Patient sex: F
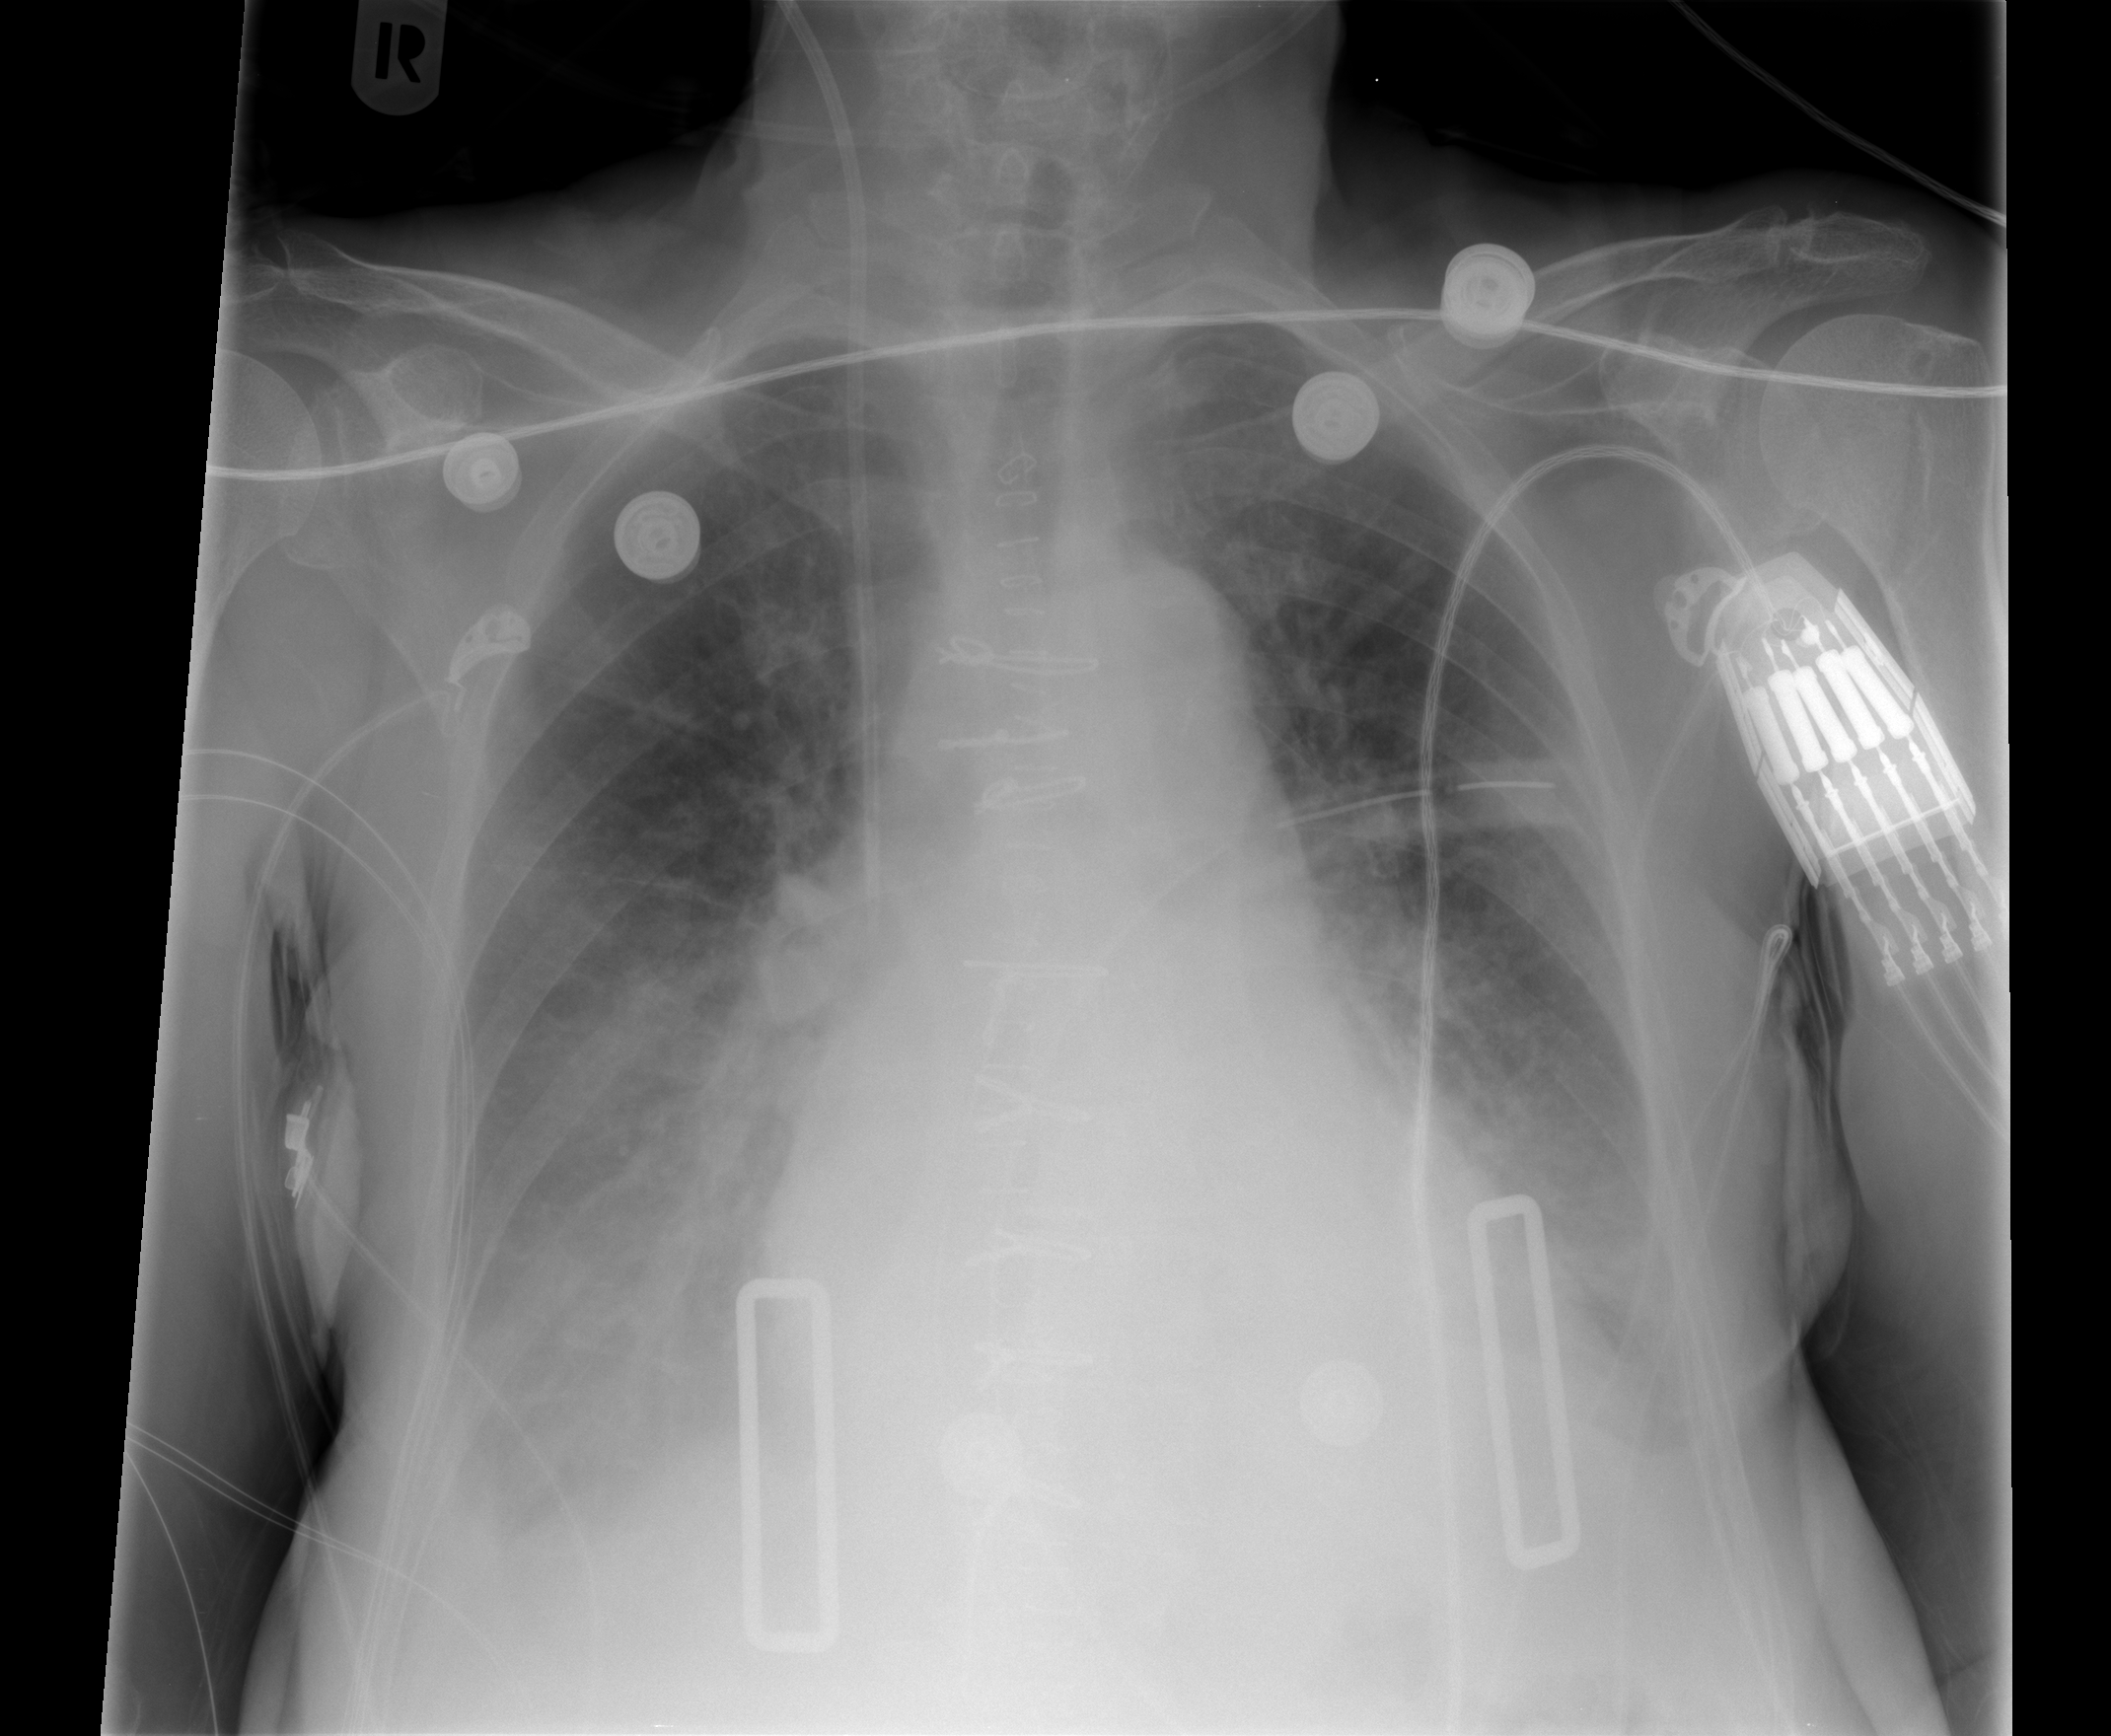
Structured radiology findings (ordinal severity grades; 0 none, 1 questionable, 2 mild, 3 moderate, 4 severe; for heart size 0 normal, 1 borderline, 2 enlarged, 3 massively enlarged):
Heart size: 2
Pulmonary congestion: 2
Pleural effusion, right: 3
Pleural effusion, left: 2
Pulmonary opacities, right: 2
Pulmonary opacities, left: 0
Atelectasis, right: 2
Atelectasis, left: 2